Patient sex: M
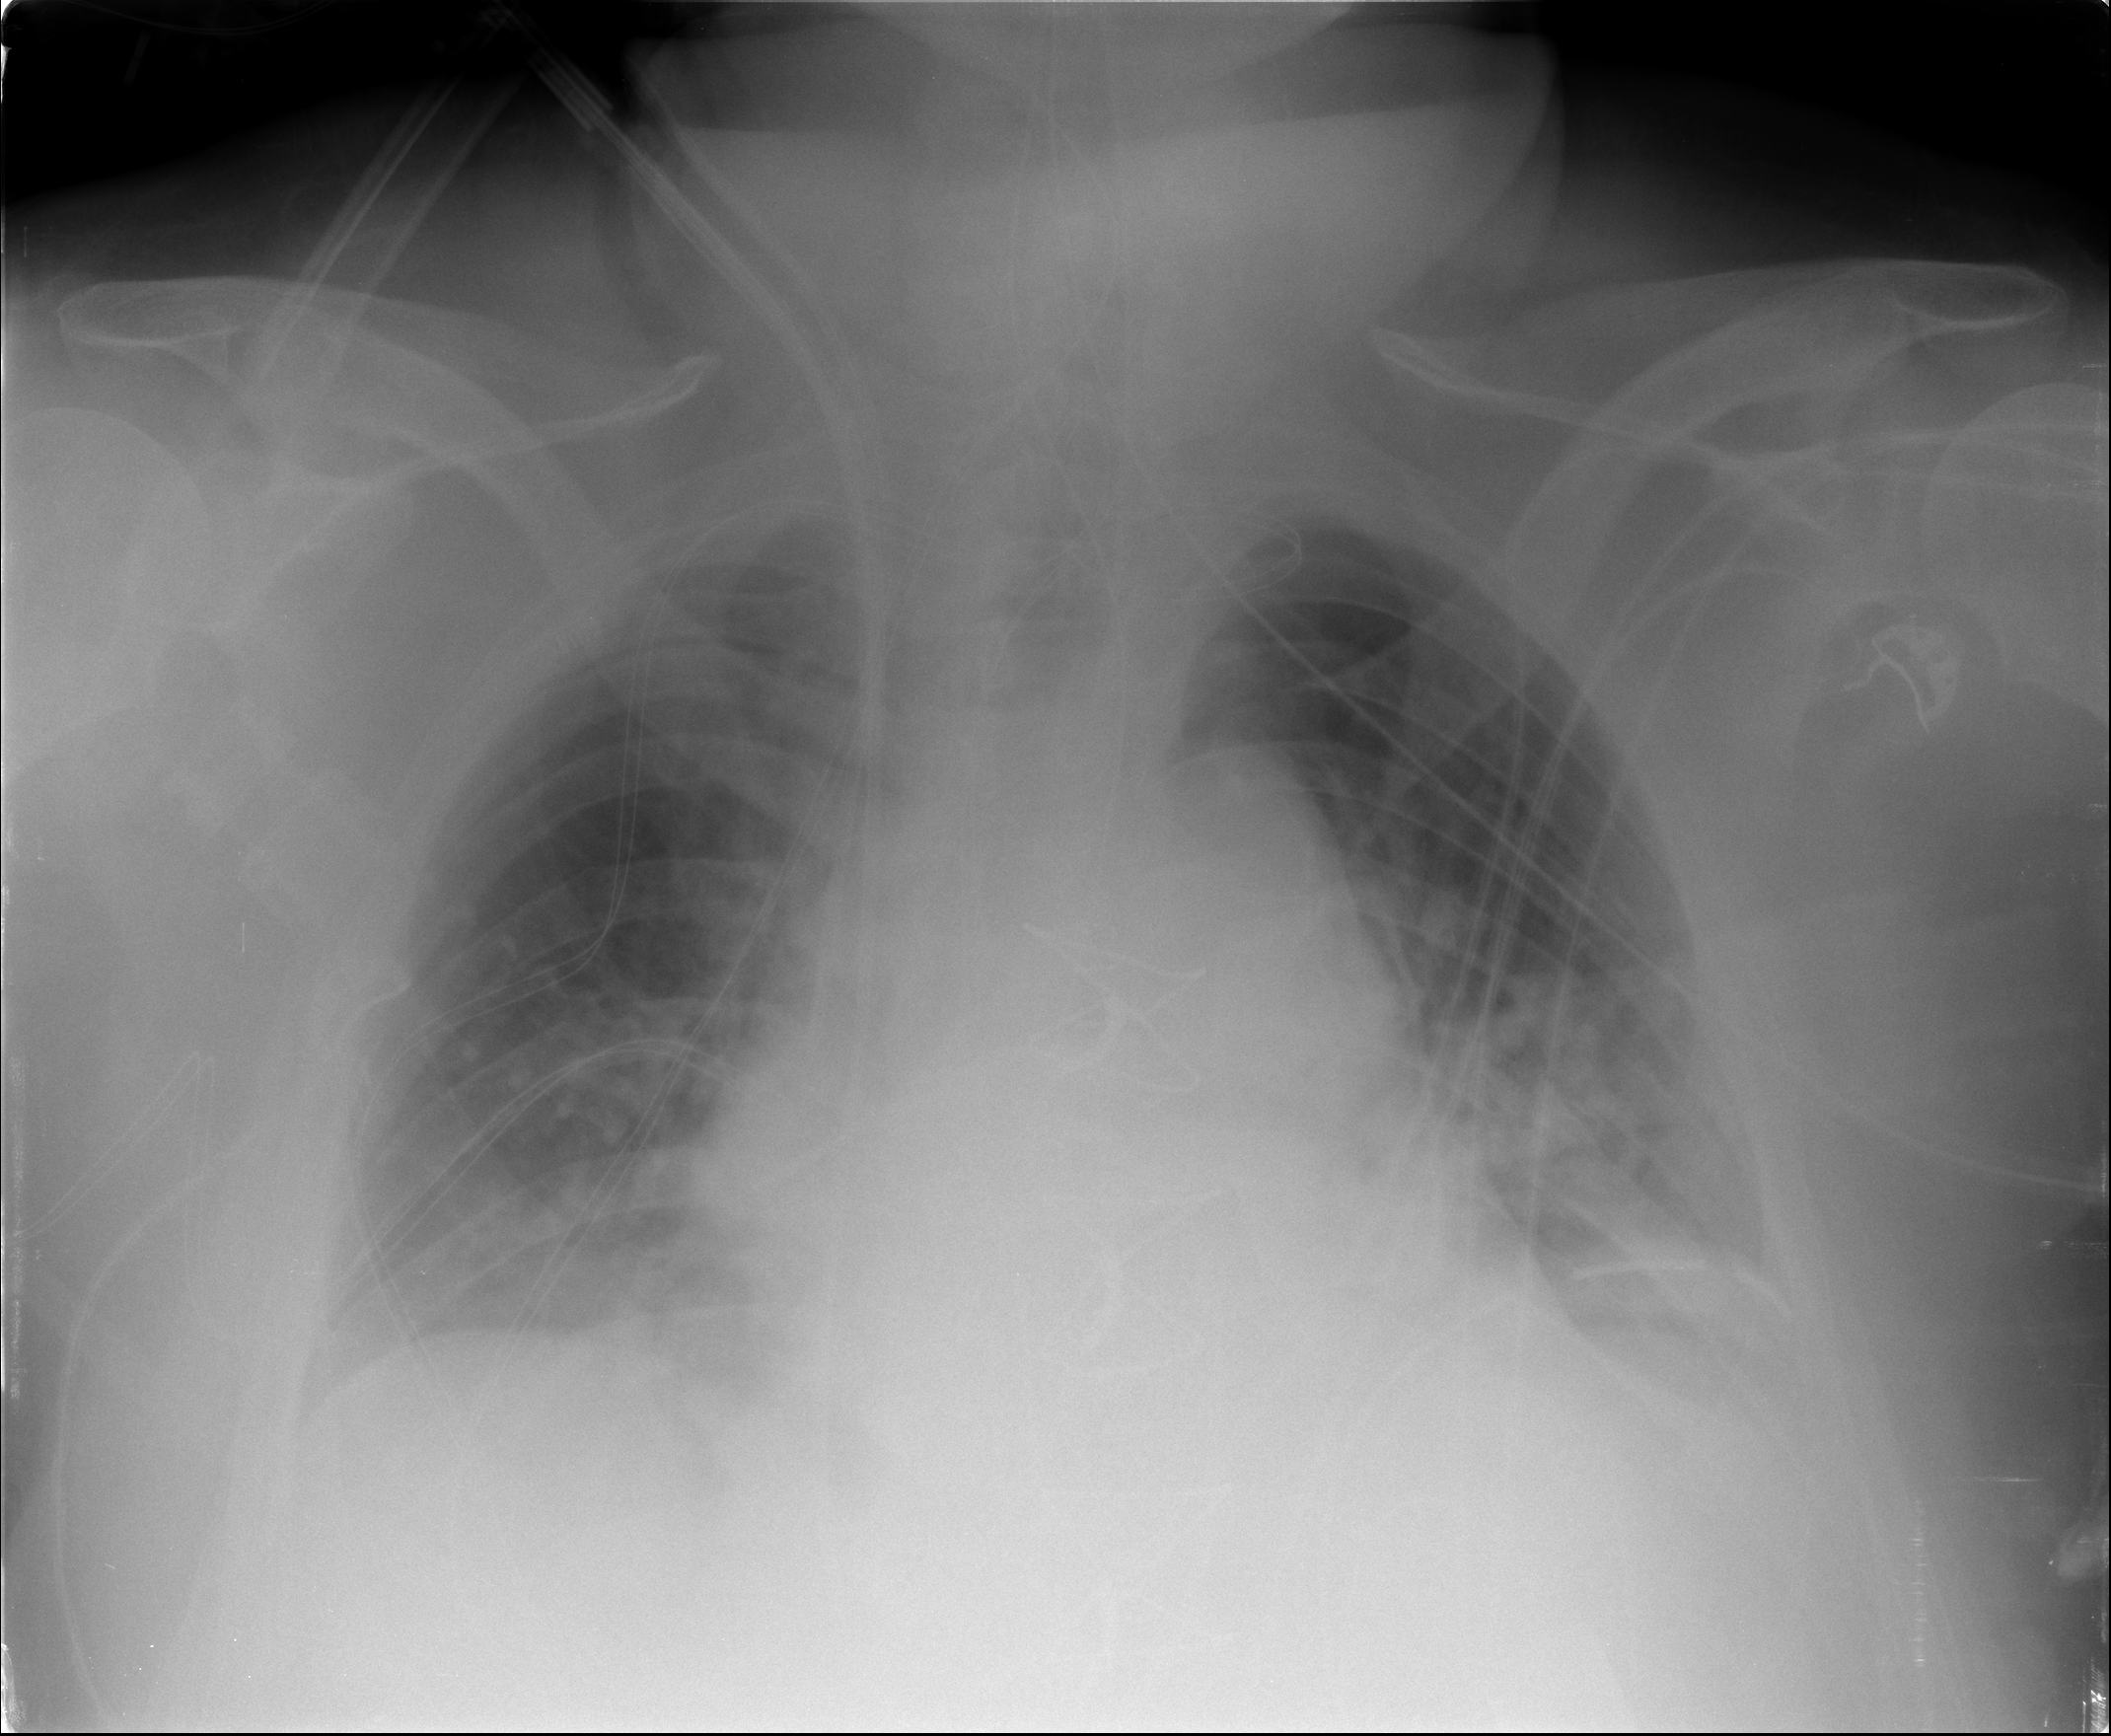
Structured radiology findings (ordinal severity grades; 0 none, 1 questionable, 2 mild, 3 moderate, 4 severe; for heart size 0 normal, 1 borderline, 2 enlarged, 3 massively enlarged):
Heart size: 0
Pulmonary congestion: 2
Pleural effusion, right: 0
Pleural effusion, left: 1
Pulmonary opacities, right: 0
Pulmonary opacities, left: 0
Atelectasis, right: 0
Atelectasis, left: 1